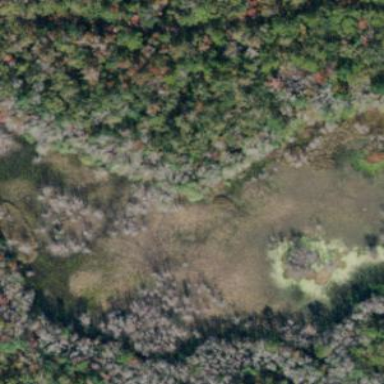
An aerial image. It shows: Marsh wetland.